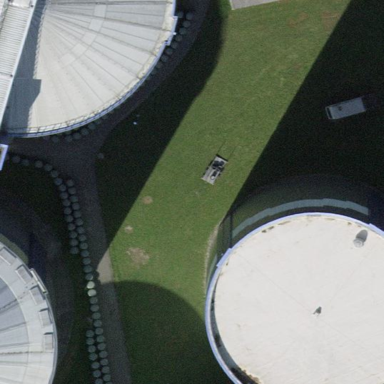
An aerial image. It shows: Industrial building with silo.